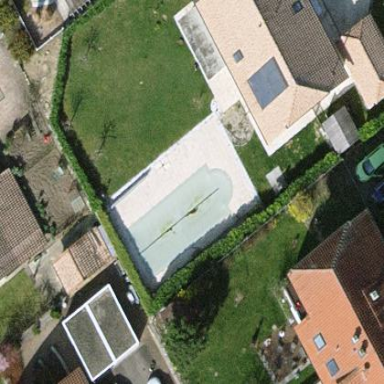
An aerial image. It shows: Swimming pool located in leisure land.